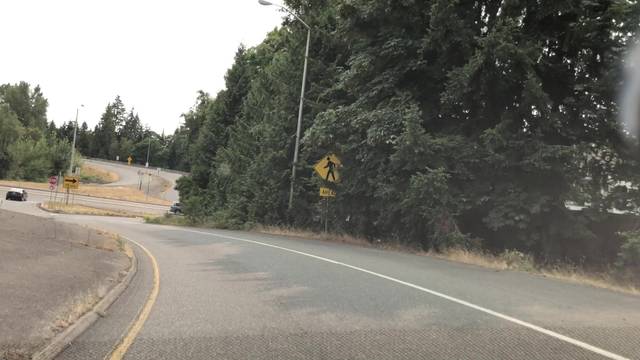
Region: United States
Coordinates: 47.68, -122.186